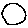
Label: circle